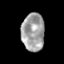
Tissue: skin
Cell type: Epithelial cells
Senescence score: 0.2735
Nuclear area (px): 849
Mean DAPI intensity: 161.271